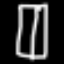
Label: pants